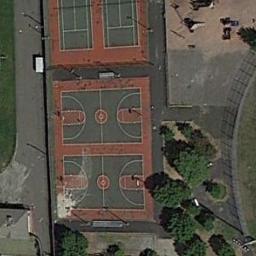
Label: basketball_court